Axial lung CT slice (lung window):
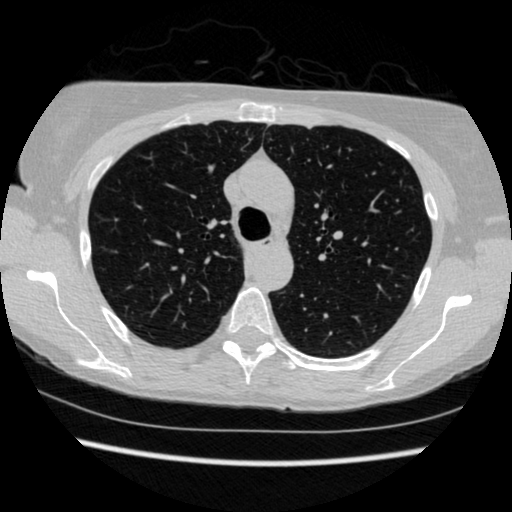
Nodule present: no